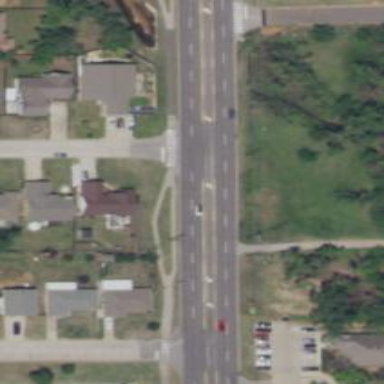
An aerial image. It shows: Secondary road.